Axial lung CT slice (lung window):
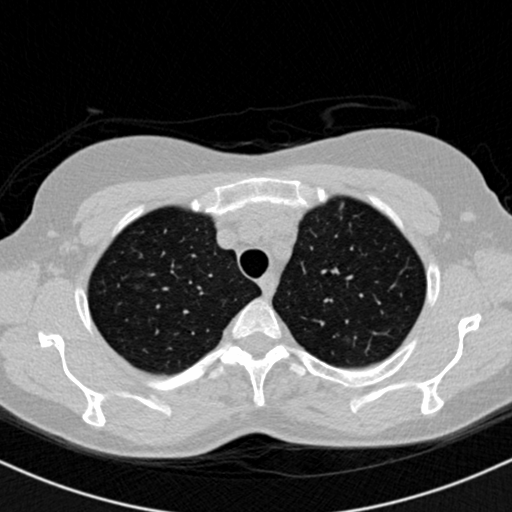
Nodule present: no